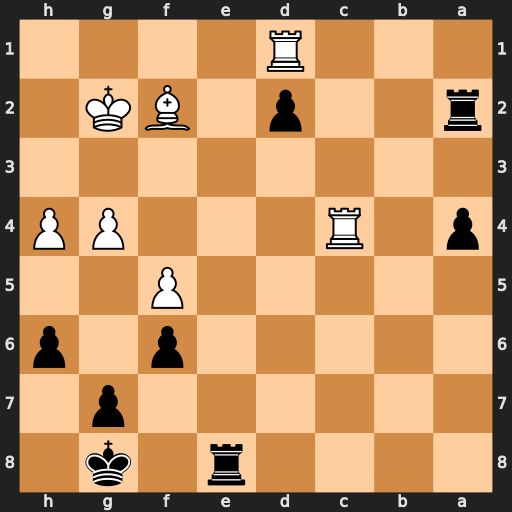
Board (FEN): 4r1k1/6p1/5p1p/5P2/p1R3PP/8/r2p1BK1/3R4
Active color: b
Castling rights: -
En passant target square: -
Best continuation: Re1 Rxd2 Rxd2